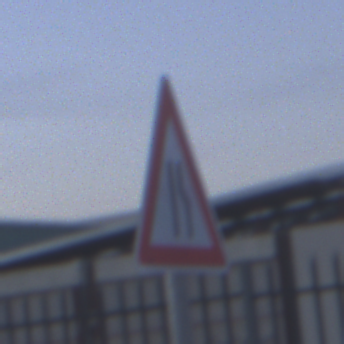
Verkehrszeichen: EinseitigVerengteFahrbahnRechts
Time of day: SunriseSunset
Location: Outdoor (Suburban)
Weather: PartlyCloudy
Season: NotSpecified
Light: Natural